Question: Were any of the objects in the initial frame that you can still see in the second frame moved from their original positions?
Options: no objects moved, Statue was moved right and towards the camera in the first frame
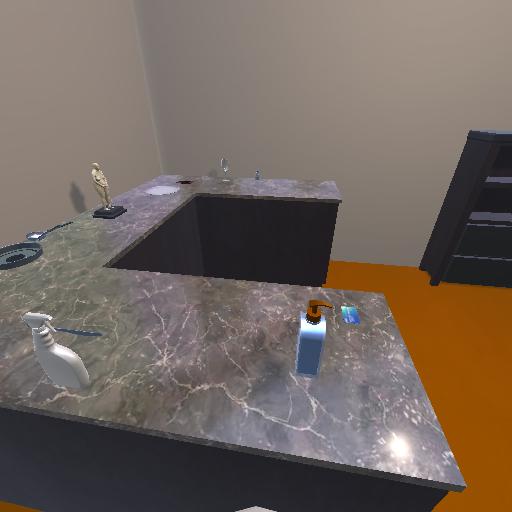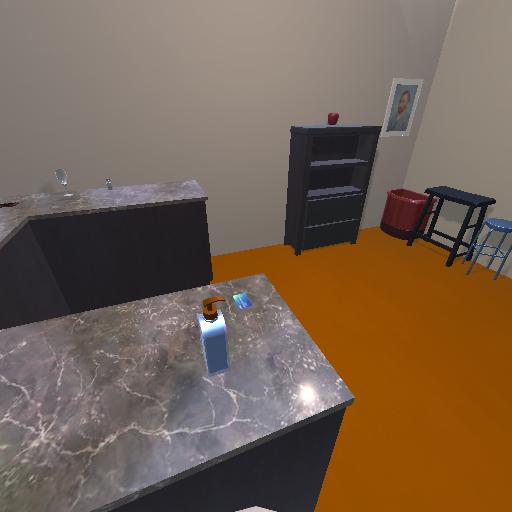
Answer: no objects moved